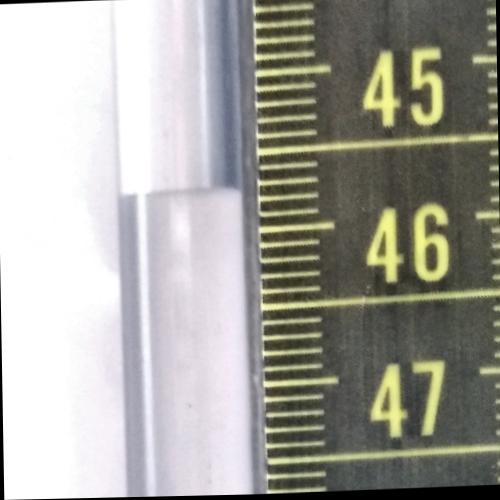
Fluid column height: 45.7 cm